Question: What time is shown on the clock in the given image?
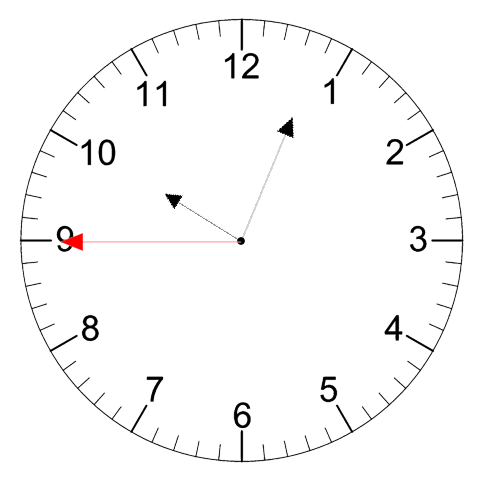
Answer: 10:03:45